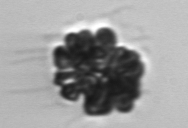
Label: Corymbellus